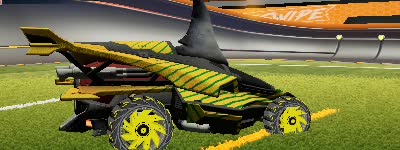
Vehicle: aftershock